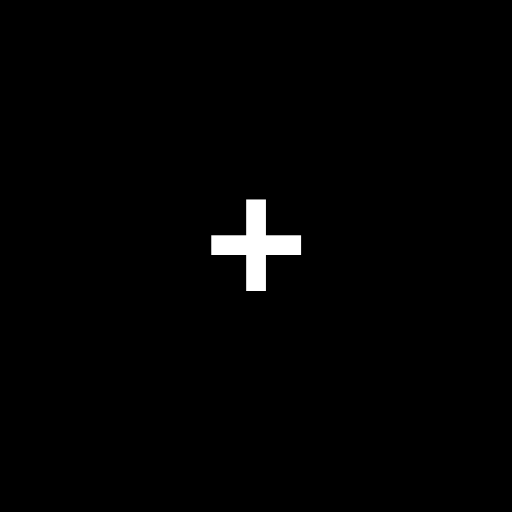
Character: +
Unicode: U+002B (PLUS SIGN)